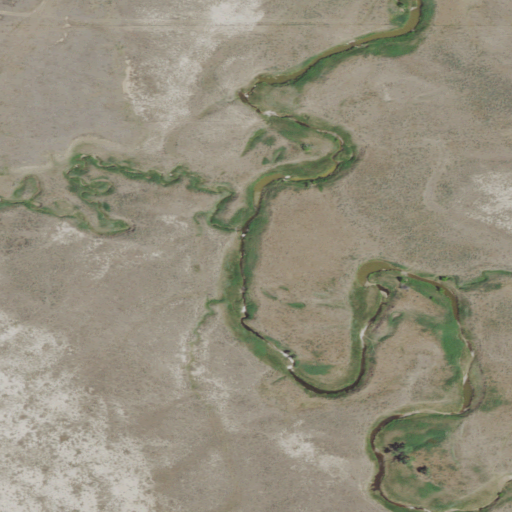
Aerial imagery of valley in Montana named Black Coulee containing grassland, shrub, and cultivated crops